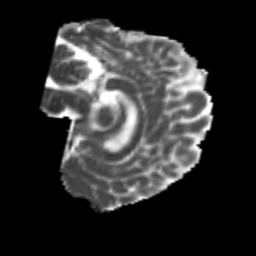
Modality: MD
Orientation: sagittal
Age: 24
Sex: male
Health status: healthy
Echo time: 0.074 s